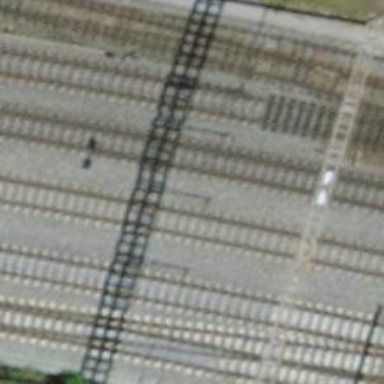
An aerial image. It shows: Single-track railway with electrified contact lines.